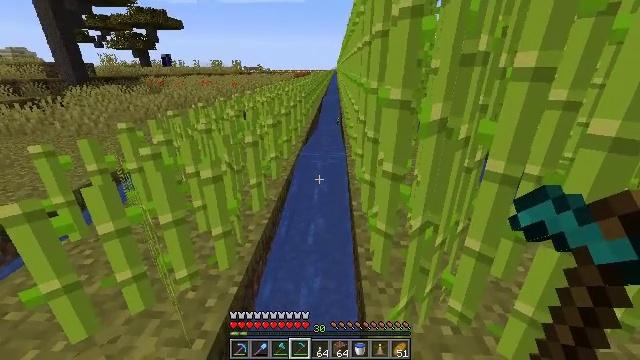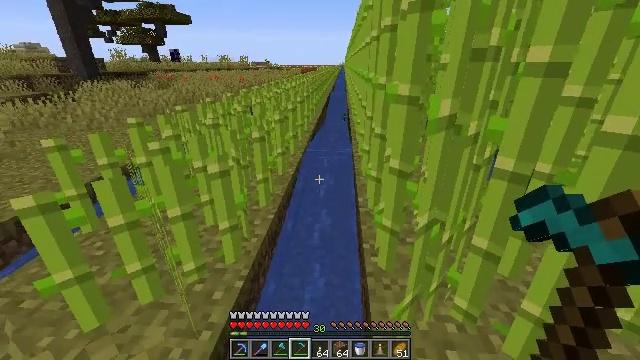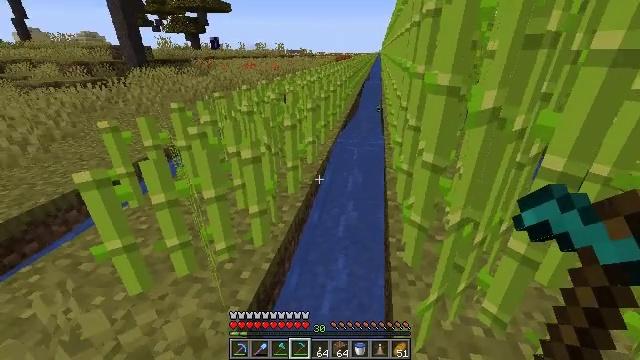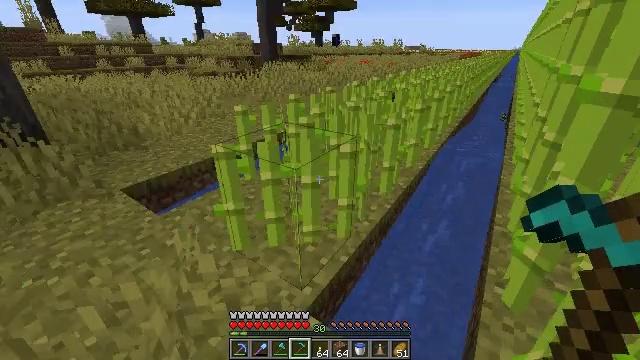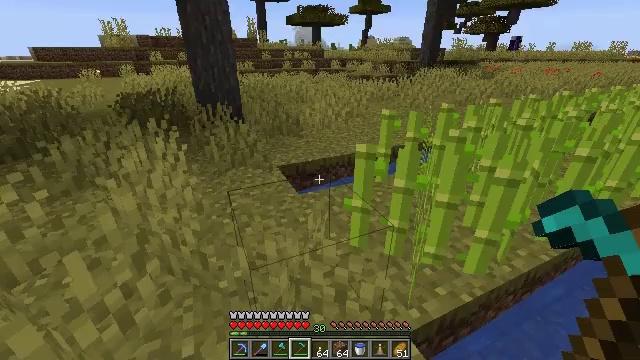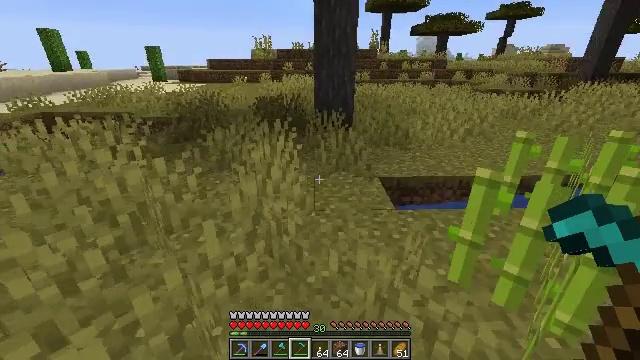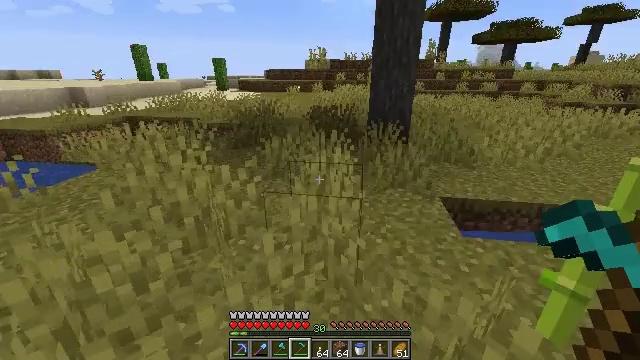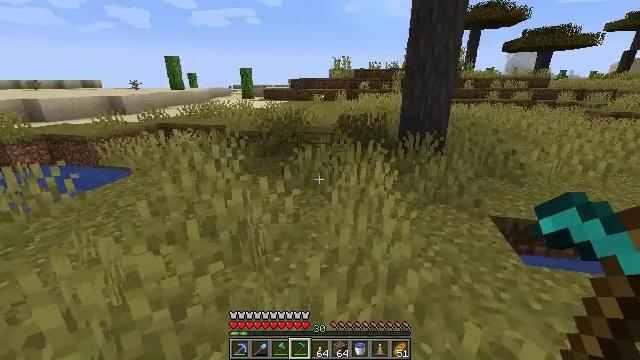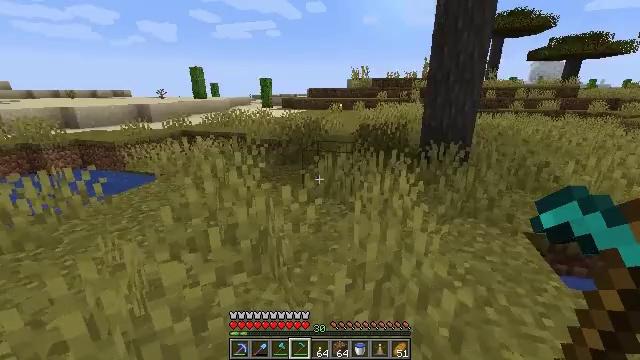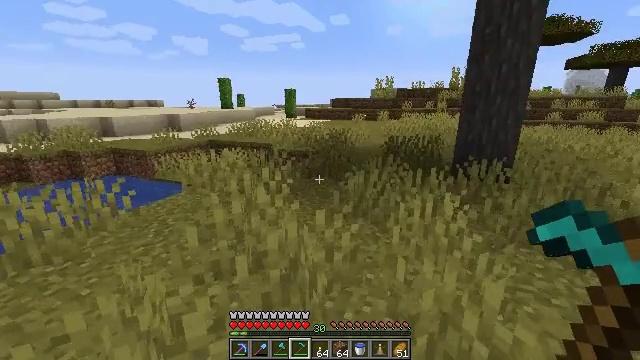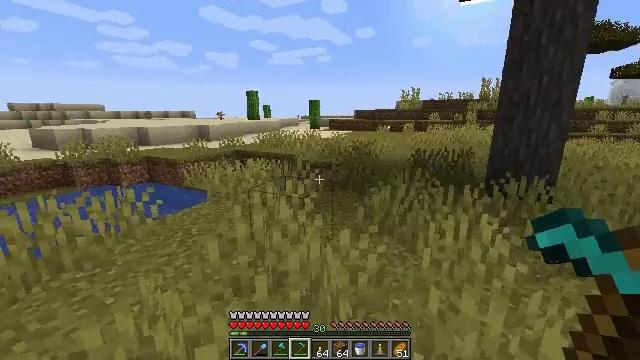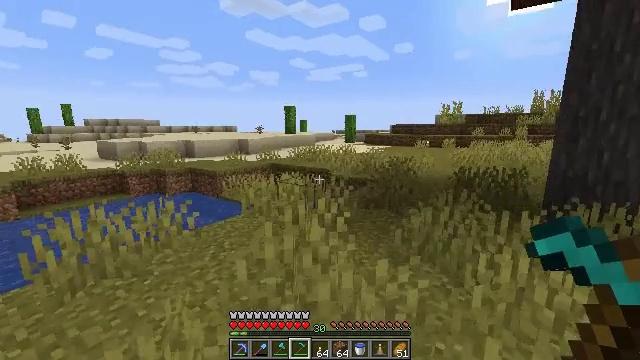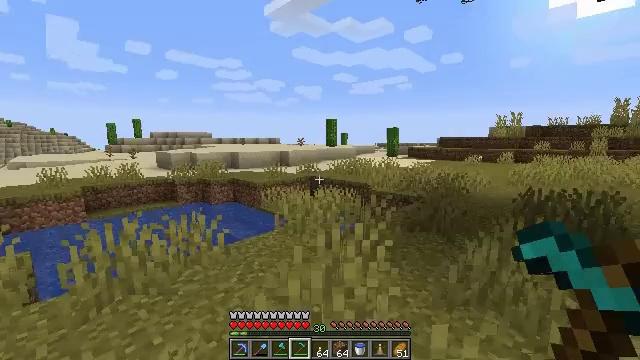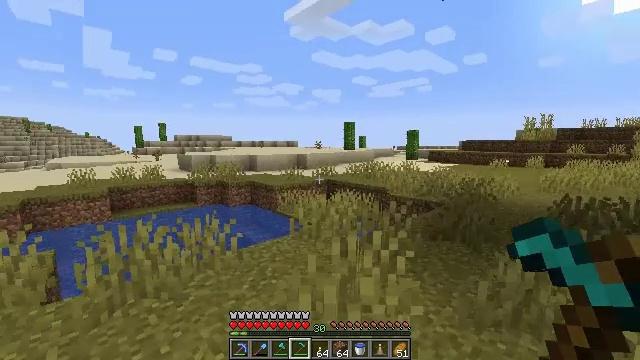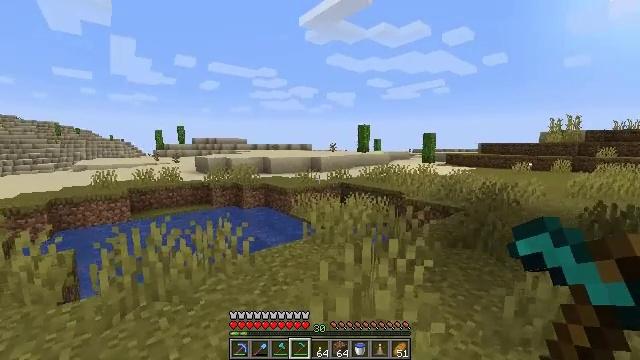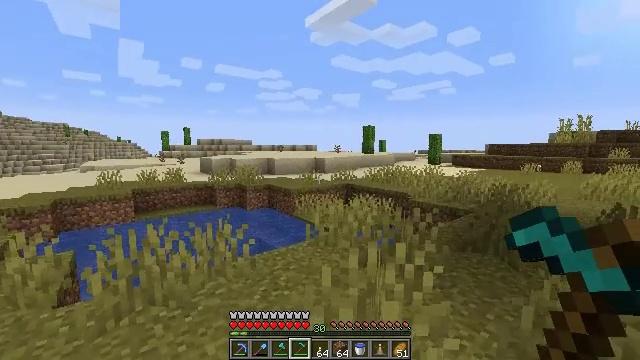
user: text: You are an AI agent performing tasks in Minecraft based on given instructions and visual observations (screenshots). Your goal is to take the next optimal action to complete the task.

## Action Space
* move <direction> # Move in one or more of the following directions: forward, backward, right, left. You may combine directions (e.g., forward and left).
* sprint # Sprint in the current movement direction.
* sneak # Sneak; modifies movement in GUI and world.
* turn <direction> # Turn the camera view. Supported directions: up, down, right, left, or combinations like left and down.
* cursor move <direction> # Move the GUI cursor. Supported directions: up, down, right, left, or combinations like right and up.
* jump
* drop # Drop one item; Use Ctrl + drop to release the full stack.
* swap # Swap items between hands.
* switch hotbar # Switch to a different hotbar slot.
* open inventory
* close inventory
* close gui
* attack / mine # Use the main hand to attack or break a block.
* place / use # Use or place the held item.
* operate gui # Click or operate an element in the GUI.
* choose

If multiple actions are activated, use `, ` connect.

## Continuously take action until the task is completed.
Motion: motion action
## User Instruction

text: Remove a grass block from the inventory.
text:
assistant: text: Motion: turn left
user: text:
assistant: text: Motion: turn left and down
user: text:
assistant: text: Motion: turn left
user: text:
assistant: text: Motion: move left, turn left
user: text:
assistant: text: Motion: move forward and move left, turn left and up
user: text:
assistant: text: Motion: move forward and move left, turn left and up
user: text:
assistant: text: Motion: move forward and move left, turn left and up
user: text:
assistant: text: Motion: move forward and move left, turn left and up
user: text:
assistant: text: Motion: move forward, turn left and up
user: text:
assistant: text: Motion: move forward, turn left and up
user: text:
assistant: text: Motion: move forward, turn left and up
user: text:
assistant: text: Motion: move forward, turn left and up
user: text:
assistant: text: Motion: move forward, turn left
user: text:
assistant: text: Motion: turn left
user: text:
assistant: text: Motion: turn left
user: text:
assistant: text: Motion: no_op
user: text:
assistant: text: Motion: no_op
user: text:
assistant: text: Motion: no_op
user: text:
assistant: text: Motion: move forward
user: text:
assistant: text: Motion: move forward
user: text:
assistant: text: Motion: move forward, turn left and down
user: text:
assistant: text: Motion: move forward, turn left and down
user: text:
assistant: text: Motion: move forward, turn left and down
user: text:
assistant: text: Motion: move forward
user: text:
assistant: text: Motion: move forward
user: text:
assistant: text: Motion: move forward
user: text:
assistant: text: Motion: move forward
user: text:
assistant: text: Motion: move forward
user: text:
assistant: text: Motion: move forward
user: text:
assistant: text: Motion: move forward, turn up